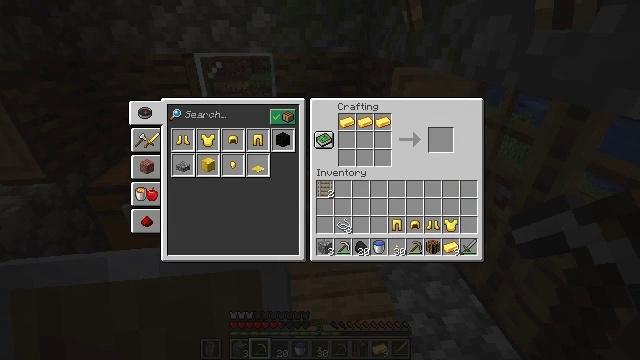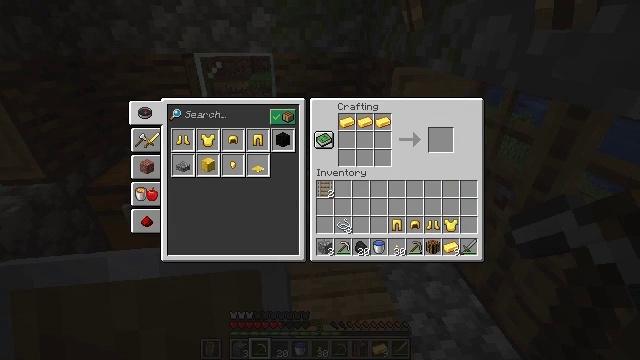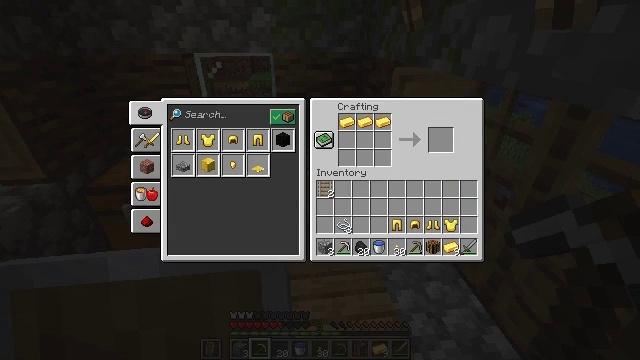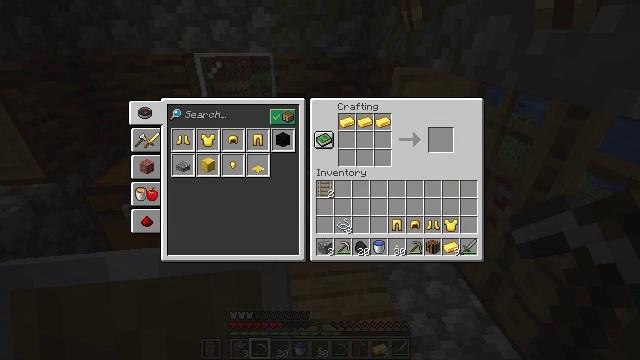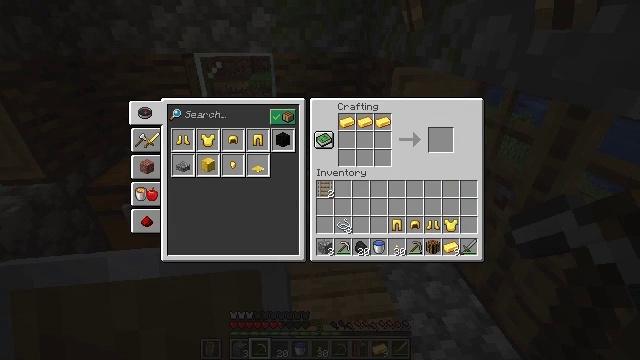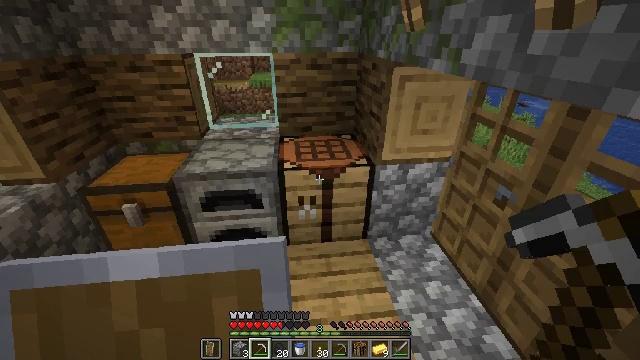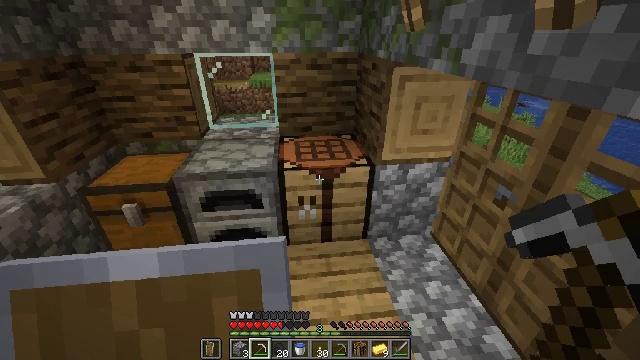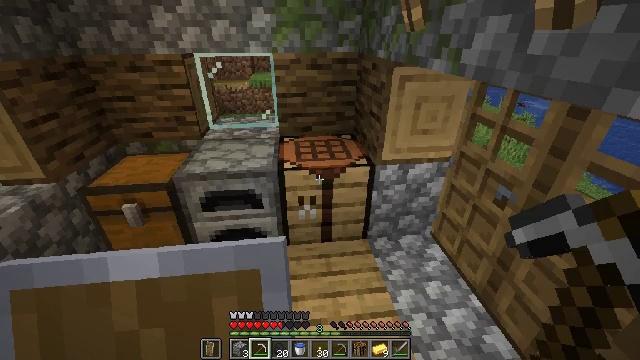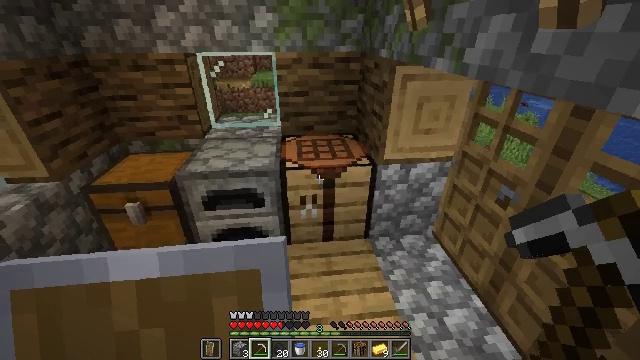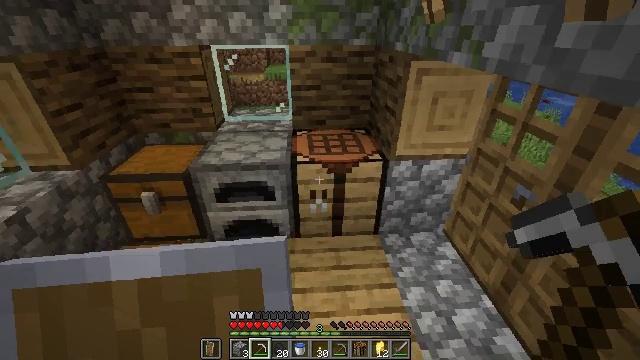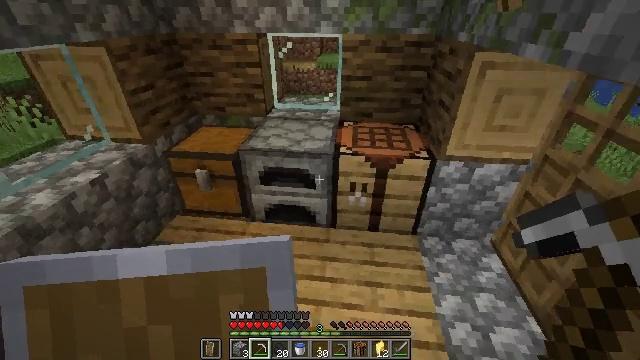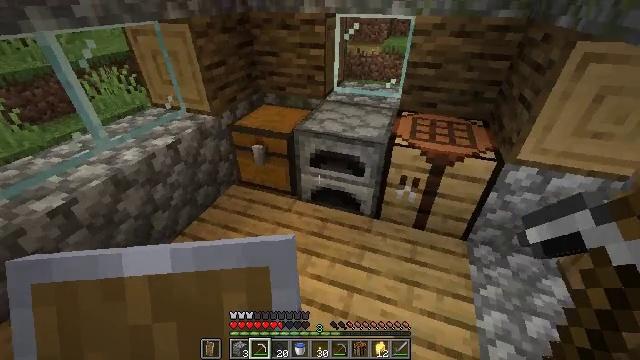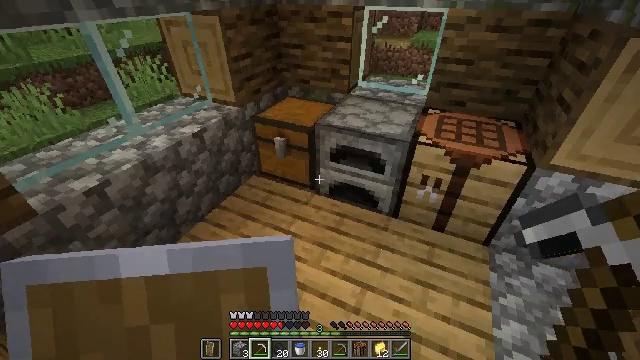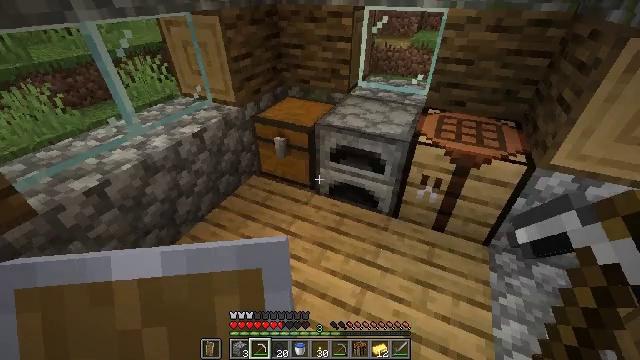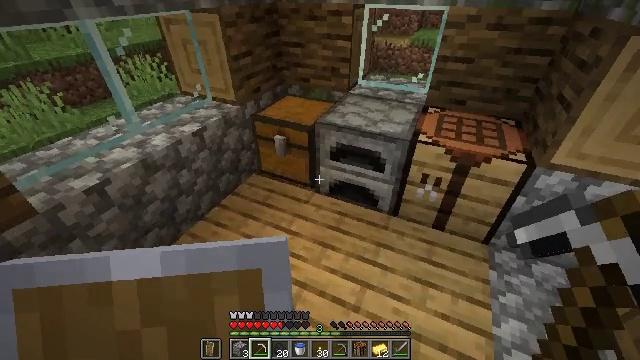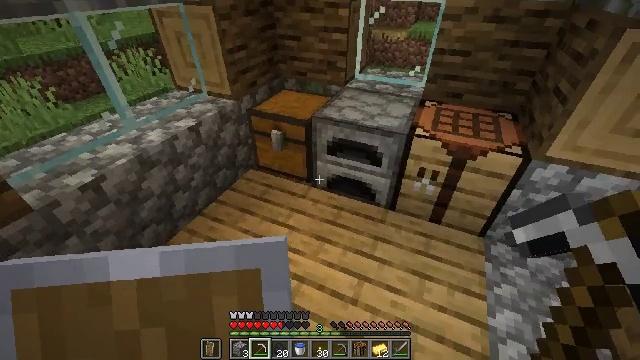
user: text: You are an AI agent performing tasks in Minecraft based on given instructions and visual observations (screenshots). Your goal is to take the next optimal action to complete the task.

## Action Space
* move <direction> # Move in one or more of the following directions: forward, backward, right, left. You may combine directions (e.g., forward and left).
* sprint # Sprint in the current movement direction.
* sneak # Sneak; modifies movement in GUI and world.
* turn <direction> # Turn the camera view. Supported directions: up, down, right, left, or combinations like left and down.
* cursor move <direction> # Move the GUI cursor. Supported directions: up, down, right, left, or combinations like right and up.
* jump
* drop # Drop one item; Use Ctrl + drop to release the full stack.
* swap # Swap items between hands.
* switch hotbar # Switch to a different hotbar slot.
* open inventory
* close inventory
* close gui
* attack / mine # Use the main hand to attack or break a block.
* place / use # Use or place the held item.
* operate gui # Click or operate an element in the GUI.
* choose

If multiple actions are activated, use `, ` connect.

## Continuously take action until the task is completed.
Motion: motion action
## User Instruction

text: Break the stripped oak log.
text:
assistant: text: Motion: no_op
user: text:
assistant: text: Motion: no_op
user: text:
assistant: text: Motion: no_op
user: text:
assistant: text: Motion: no_op
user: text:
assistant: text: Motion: open inventory
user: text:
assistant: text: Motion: open inventory
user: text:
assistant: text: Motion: open inventory
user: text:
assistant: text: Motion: open inventory
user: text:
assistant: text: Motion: turn left and down
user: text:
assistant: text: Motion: turn left and down
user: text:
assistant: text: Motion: turn left and down
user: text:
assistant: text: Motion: turn left and down
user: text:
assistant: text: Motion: no_op
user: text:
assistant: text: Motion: no_op
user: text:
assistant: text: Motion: turn down
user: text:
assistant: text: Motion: turn right and down
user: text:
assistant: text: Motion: turn right and down
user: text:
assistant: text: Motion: turn right and down
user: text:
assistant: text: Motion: turn down
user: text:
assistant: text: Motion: turn left and down
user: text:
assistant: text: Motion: turn down
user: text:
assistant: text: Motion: turn down
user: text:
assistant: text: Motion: turn down
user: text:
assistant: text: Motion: turn right and down
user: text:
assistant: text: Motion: turn right and up
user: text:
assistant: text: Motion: move forward, turn right and up
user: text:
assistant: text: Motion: move forward, turn right and up
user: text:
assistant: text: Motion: move forward, turn right and up
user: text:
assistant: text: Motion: move forward, turn right and up
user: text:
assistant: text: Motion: move forward, turn right and up